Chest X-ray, AP view. Patient: 57 years old, sex M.
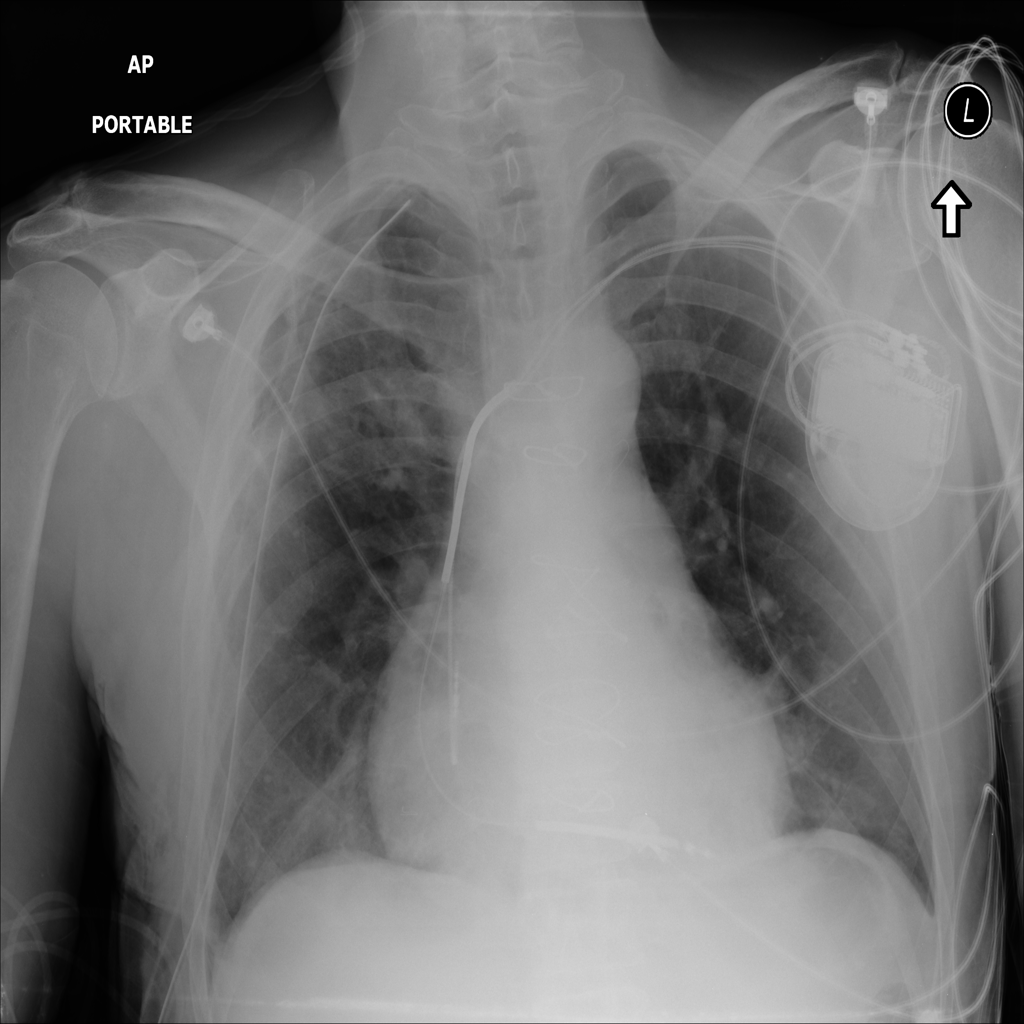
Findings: Cardiomegaly, Effusion, Emphysema, Mass